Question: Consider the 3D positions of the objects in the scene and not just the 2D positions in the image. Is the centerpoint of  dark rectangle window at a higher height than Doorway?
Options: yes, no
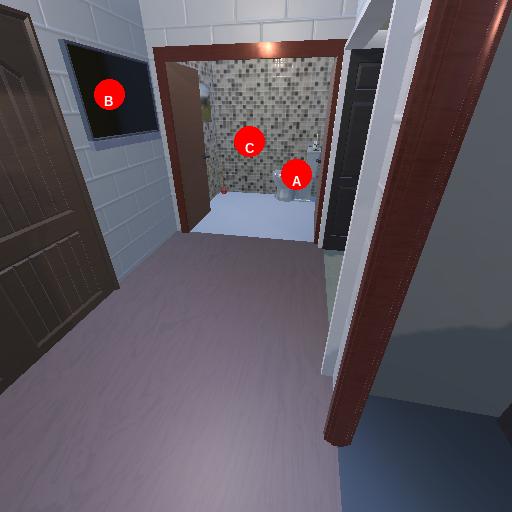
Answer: yes